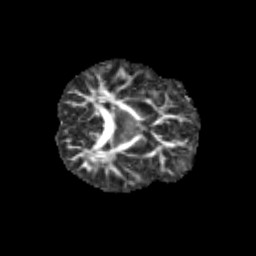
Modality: FA
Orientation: axial
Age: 9
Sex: female
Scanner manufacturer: siemens
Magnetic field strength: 3 T
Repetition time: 3.8 s
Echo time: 0.07 s